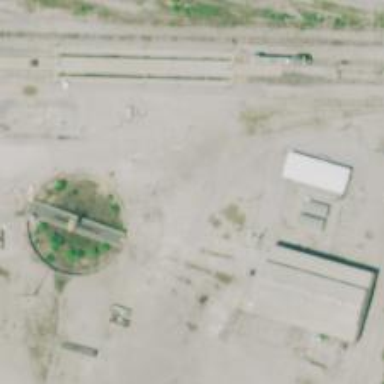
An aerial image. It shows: Railway yard used for servicing trains.